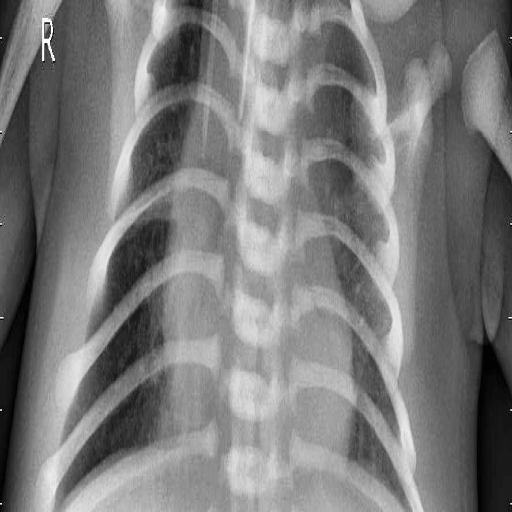
Finding: PNEUMONIA